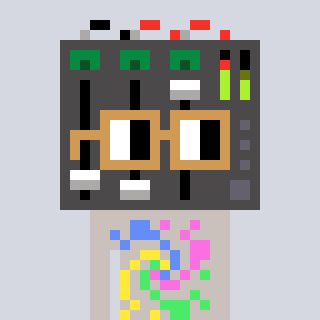
a pixel art character with square brown glasses, a mixer-shaped head and a foggrey-colored body on a cool background